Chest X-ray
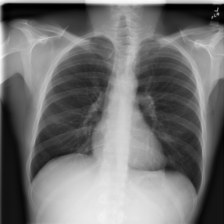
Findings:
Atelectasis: negative
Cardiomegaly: negative
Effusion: negative
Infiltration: negative
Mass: negative
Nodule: negative
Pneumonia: negative
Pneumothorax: negative
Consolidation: negative
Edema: negative
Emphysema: negative
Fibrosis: negative
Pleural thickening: negative
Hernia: negative